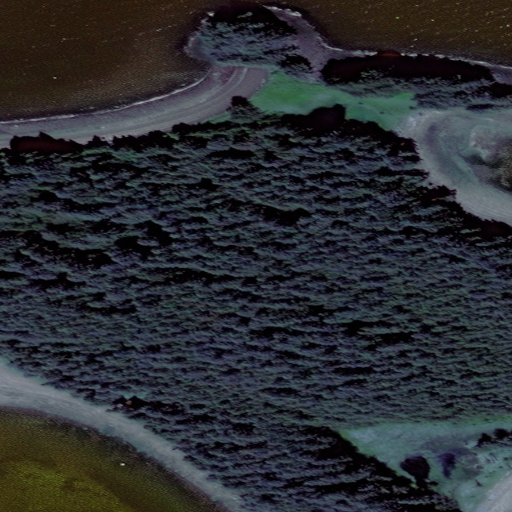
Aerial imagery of cape in Alaska named Drying Point containing only unknown